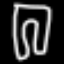
Label: pants